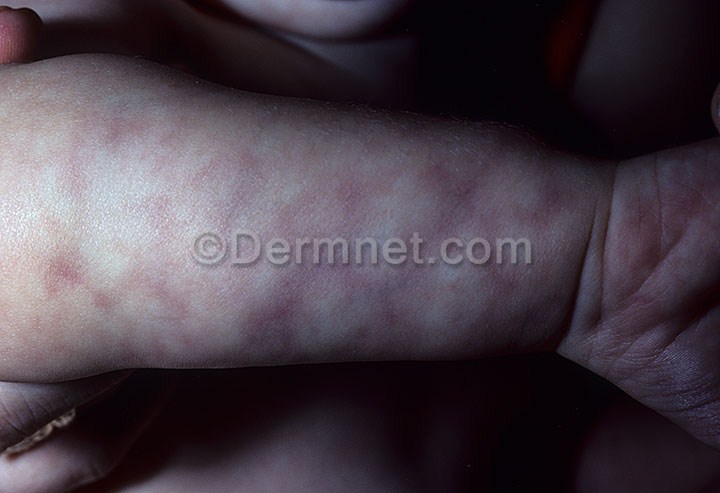
Disease: Vascular Tumors